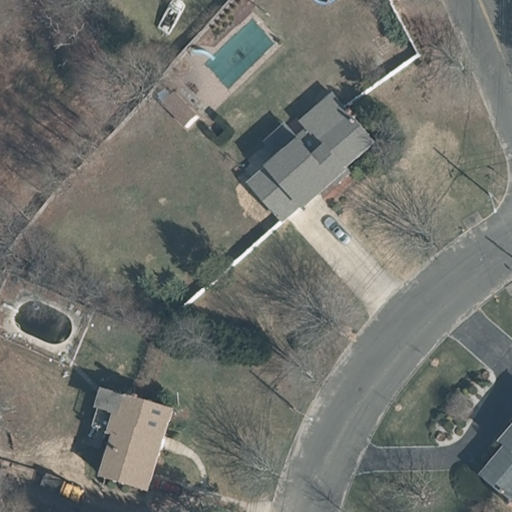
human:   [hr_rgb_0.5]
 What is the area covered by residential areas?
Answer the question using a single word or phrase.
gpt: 9196m2

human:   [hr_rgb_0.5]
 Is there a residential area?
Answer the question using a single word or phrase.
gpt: yes

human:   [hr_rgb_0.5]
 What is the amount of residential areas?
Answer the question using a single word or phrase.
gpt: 1

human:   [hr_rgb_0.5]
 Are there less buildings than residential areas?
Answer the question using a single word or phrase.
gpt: no

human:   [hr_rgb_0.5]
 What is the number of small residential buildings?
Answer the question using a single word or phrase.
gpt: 0

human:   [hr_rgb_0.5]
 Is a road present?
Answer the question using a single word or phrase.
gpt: yes

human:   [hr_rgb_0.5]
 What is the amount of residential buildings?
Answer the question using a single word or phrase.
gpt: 3

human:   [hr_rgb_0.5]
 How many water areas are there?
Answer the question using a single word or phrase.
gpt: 0

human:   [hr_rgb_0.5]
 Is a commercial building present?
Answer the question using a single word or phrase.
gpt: no

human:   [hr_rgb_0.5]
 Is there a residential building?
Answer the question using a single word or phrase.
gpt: yes

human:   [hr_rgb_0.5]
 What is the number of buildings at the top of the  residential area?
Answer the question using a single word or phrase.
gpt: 1

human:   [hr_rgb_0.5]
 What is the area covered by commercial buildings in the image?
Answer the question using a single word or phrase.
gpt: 0m2

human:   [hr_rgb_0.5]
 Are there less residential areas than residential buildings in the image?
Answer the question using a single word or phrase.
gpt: yes

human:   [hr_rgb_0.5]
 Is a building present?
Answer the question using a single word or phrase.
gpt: yes

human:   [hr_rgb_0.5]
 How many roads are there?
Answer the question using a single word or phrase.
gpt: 2

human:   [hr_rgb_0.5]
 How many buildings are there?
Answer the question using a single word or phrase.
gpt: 3

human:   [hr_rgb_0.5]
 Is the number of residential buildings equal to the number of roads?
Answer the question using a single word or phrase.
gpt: no

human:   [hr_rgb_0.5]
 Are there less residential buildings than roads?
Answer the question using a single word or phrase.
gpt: no

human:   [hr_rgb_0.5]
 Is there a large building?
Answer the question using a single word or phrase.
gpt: no

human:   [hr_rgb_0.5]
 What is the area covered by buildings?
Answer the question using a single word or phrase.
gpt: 649m2

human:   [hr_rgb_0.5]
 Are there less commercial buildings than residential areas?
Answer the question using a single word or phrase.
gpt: yes

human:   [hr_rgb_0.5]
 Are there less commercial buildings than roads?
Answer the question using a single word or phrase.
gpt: yes

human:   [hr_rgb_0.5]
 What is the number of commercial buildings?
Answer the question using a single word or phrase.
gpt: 0

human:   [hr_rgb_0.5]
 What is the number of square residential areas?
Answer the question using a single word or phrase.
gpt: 0

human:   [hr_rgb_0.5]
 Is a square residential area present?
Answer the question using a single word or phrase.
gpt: no

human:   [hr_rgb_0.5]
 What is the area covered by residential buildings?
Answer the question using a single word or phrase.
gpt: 649m2

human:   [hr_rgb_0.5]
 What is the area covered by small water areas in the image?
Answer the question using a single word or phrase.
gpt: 0m2

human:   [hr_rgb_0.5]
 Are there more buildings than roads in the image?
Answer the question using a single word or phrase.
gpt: yes

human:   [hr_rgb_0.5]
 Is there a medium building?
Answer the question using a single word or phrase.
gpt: yes

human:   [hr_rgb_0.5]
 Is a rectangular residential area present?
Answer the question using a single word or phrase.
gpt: no

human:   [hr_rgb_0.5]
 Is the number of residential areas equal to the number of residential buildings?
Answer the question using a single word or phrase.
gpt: no

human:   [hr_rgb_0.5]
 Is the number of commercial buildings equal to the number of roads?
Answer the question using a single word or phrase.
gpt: no

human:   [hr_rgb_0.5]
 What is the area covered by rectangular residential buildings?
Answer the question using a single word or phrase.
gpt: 163m2

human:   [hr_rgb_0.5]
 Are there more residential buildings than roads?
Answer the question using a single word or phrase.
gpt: yes

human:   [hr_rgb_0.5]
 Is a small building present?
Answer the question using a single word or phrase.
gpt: no

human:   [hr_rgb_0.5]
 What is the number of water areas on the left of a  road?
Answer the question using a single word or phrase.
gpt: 0

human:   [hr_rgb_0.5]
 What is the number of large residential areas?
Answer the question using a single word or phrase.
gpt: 1

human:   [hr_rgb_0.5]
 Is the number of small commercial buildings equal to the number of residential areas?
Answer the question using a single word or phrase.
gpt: no

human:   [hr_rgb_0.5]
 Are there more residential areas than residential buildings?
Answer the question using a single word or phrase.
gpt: no

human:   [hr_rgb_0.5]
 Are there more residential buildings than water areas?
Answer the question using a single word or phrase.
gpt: yes

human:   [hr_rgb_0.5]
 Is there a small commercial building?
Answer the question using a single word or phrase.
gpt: no

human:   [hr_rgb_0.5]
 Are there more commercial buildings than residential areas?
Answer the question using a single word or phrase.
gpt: no

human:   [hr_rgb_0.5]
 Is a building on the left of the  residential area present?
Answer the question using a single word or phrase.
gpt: yes

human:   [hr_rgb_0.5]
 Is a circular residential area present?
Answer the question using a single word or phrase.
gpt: no

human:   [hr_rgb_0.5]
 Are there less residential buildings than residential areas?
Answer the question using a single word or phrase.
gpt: no

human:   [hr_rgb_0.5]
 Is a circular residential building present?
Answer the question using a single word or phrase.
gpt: no

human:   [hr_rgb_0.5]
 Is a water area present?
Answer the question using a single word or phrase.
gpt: no

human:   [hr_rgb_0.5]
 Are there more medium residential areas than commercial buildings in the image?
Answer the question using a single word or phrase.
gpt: no

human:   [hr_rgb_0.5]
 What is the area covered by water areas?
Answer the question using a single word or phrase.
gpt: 0m2

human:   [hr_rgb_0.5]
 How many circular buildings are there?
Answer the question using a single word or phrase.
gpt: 0

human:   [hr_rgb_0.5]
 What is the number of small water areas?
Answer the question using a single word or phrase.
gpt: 0

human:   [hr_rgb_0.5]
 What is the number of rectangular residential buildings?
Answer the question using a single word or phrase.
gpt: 1

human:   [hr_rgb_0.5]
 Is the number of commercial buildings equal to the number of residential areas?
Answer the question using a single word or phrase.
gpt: no

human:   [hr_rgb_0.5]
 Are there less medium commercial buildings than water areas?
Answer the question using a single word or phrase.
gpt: no

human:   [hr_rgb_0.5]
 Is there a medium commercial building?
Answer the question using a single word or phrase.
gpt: no

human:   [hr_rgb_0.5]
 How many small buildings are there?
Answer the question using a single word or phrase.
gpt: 0

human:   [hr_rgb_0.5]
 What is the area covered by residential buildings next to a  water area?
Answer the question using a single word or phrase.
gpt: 0m2

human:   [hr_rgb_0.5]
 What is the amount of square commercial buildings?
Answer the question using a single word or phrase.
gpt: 0

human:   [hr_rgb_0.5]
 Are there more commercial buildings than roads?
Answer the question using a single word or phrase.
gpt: no

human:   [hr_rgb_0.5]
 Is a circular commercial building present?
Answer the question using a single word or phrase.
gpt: no

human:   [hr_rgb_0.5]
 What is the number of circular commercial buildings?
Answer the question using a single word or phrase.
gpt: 0

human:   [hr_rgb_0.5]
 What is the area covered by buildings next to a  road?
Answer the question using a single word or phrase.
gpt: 649m2

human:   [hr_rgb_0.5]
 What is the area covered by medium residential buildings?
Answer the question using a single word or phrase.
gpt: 649m2

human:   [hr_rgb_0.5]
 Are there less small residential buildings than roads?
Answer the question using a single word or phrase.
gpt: yes